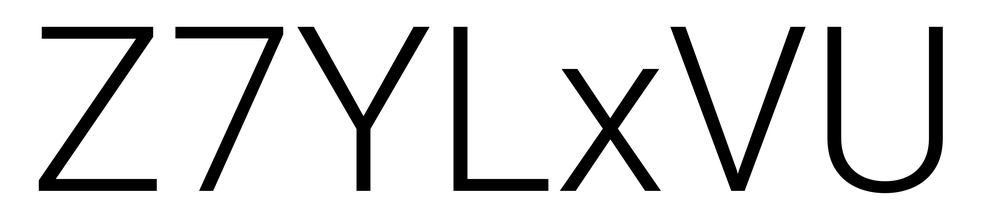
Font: Roboto_Light